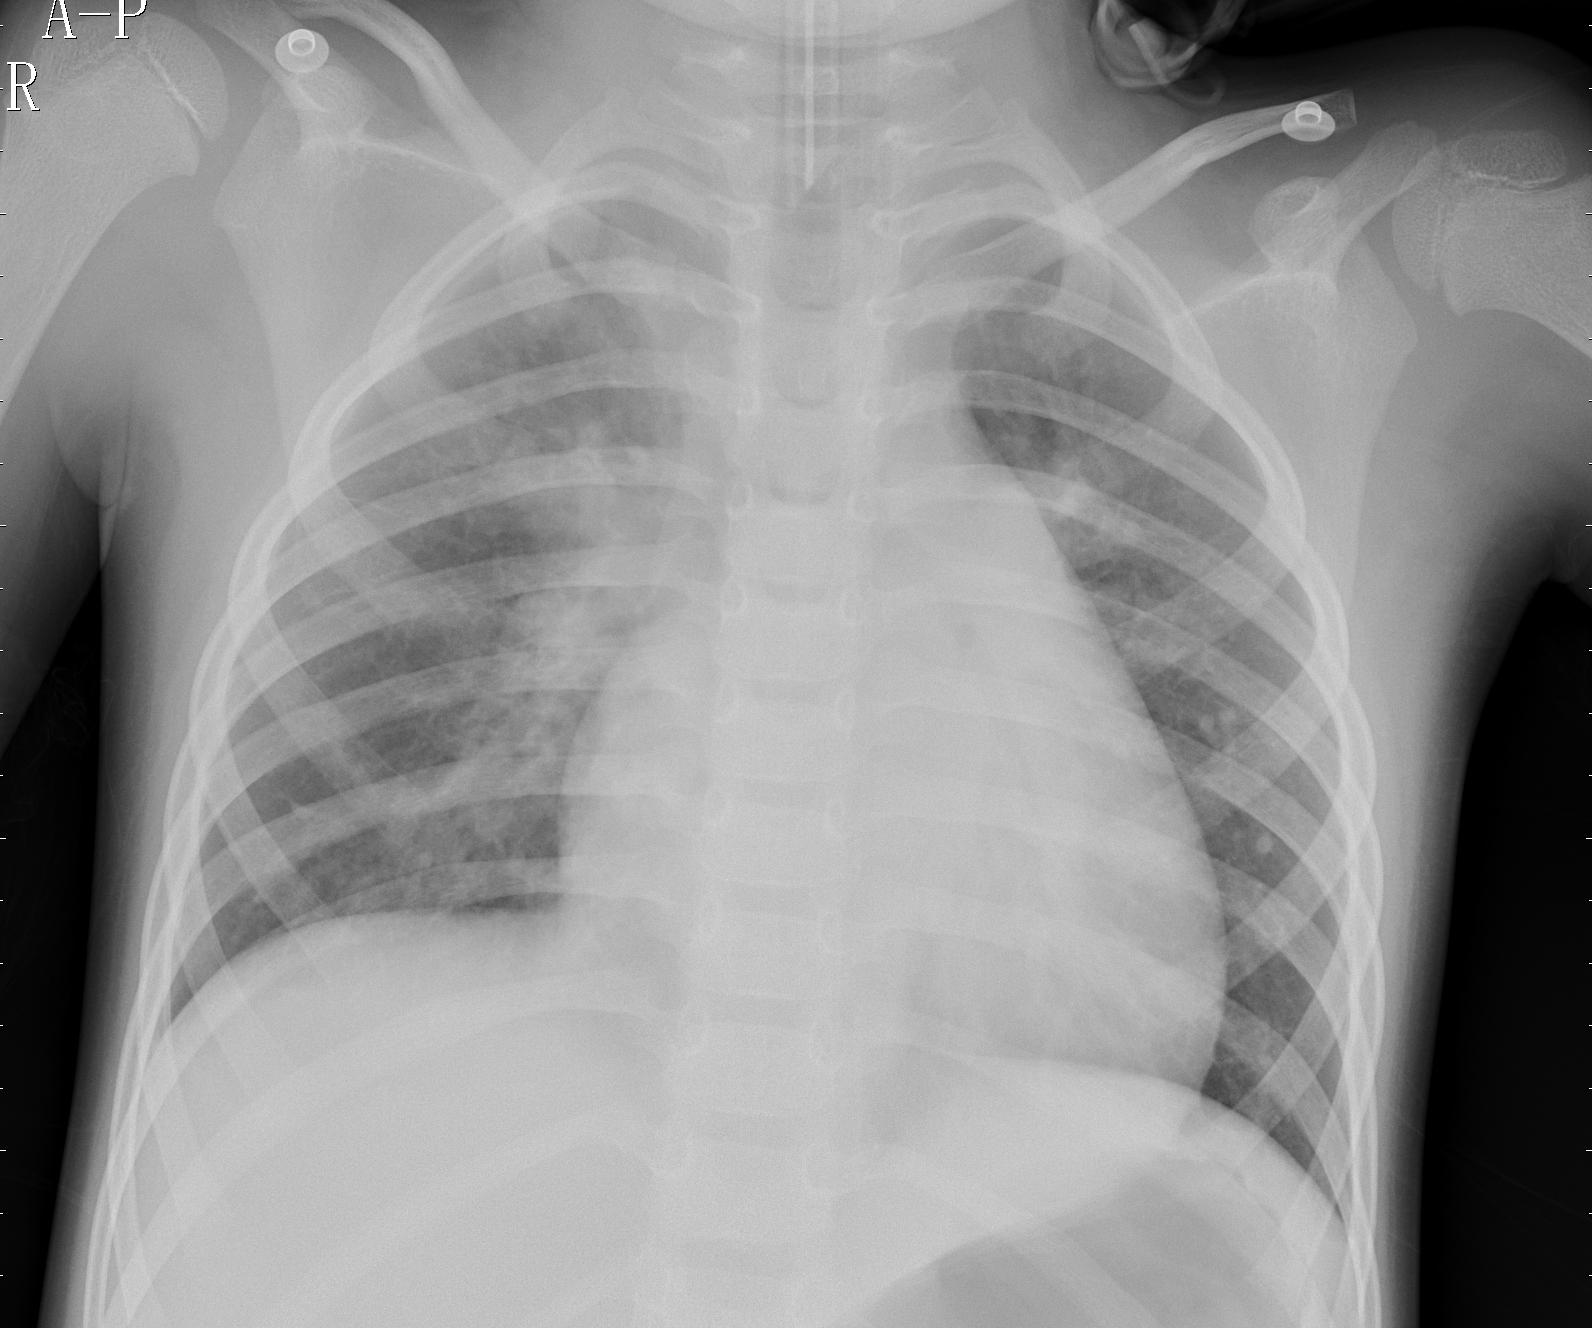
Diagnosis: PNEUMONIA